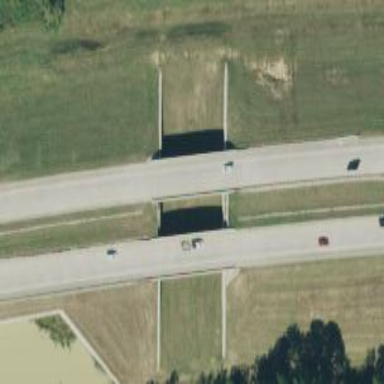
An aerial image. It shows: Motorway bridge.